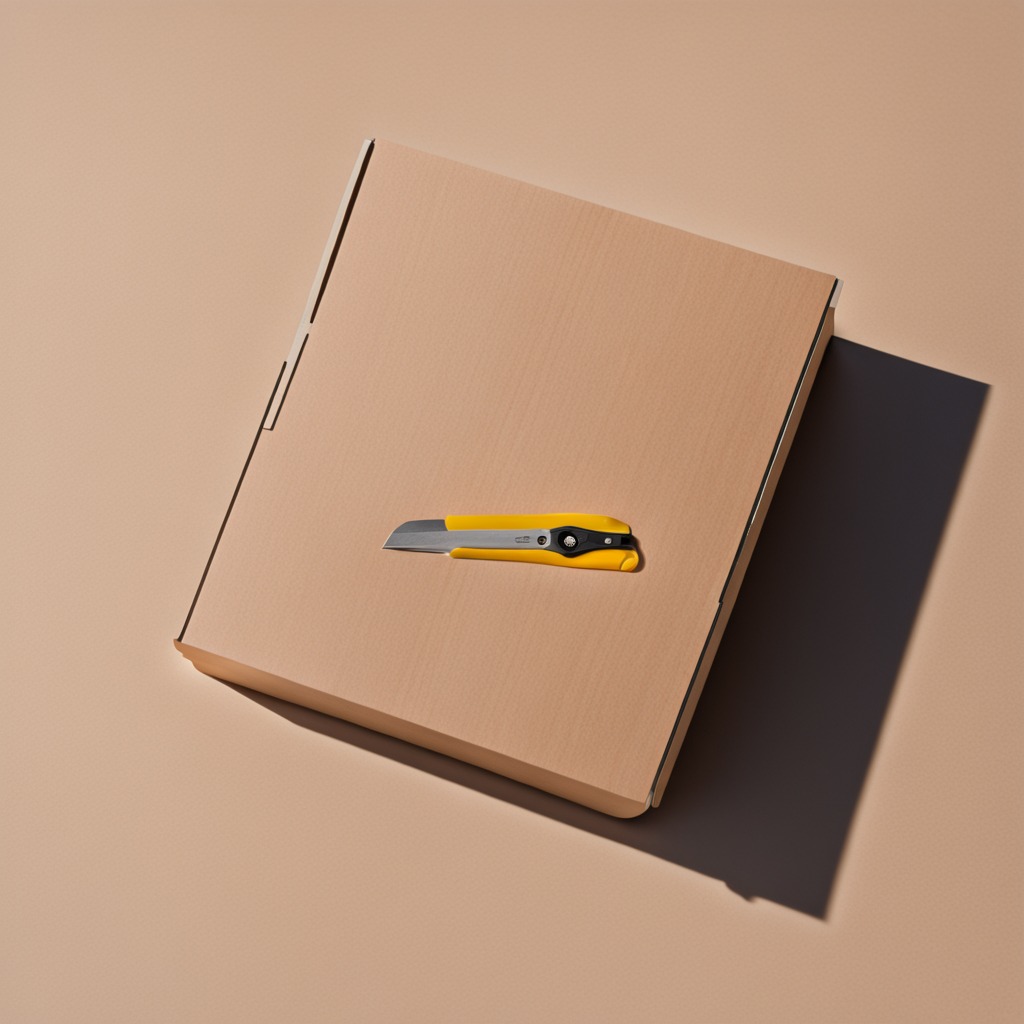
A utility knife is lying on a clean dry cardboard box surface in an outdoor workshop during daytime bright natural light soft shadows slightly creased but